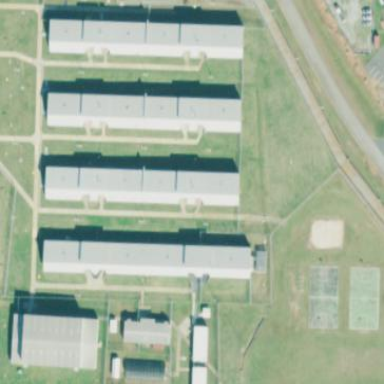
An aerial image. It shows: Prison enclosed by fence.